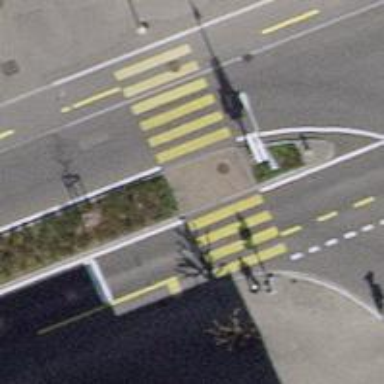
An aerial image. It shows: Crossing with traffic signals and zebra crossing marking on the island.